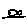
Label: fish